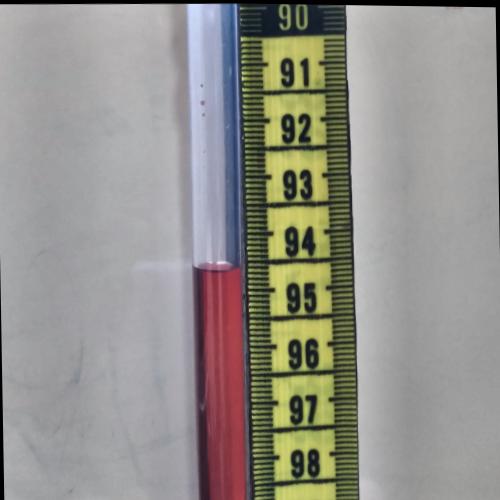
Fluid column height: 94.7 cm